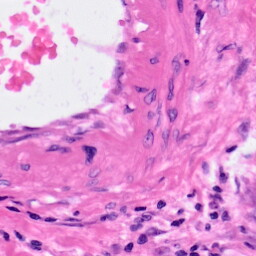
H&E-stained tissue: Pancreatic